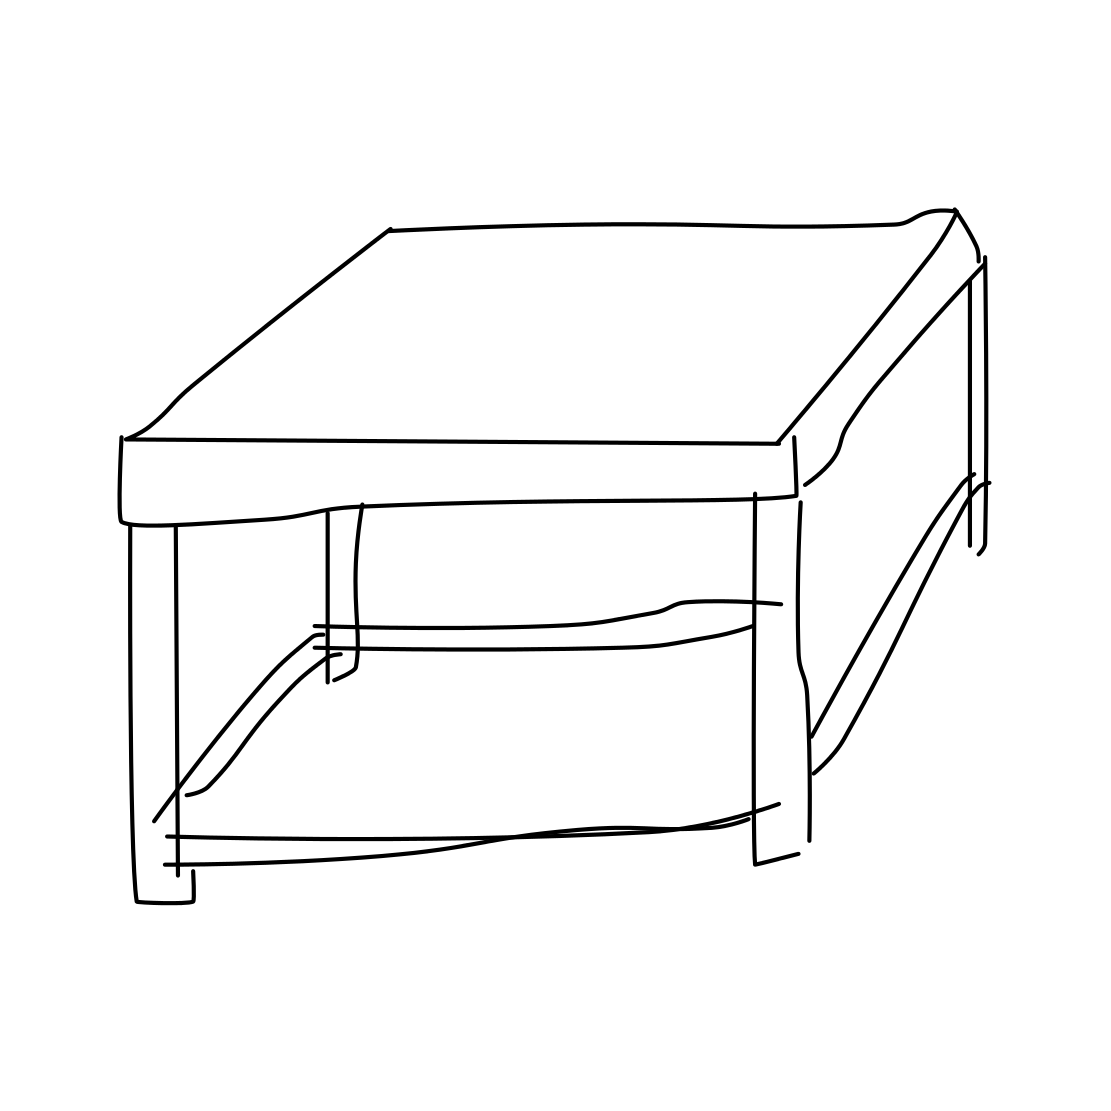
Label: table